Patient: sex M, age 46
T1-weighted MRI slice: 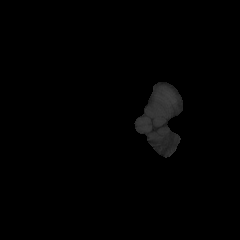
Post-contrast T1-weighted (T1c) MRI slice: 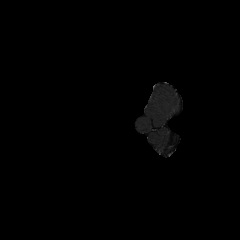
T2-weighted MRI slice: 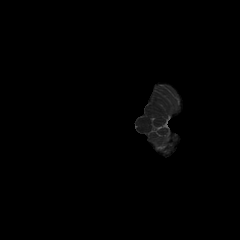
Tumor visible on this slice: no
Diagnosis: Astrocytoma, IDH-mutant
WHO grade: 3